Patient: sex F, age 56
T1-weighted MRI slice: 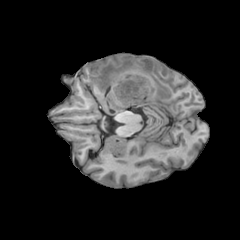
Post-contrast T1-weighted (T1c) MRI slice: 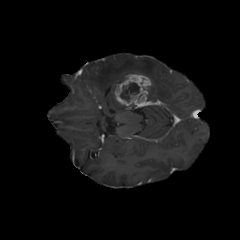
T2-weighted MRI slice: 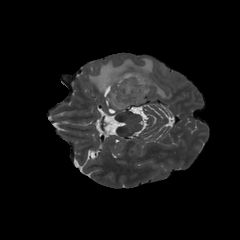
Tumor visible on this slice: yes
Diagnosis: Glioblastoma, IDH-wildtype
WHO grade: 4